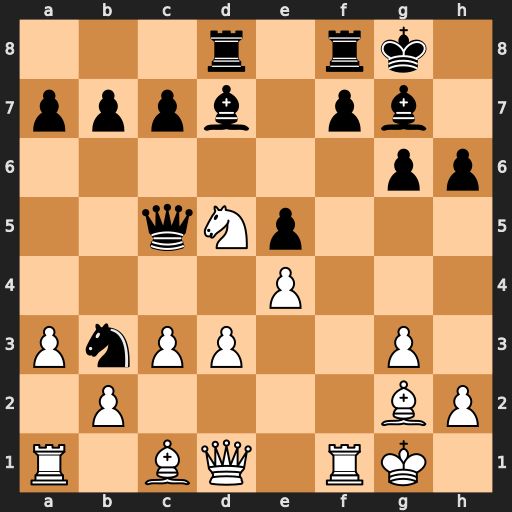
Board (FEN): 3r1rk1/pppb1pb1/6pp/2qNp3/4P3/PnPP2P1/1P4BP/R1BQ1RK1
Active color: w
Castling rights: -
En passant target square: -
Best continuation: Be3 Qd6 Qxb3